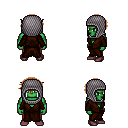
a pixel art fantasy rpg character, male body template, orc, green skin, brown robe, red pants, brown short bangs hairstyle, chain hood, maroon shoes, four views (front, back, left, right), 2x2 character sprite sheet, small pixel art, hard edges, no anti-aliasing